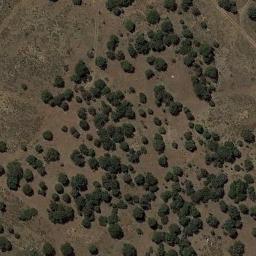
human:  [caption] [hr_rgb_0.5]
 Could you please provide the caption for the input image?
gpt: There are about a hundred trees in this desert .

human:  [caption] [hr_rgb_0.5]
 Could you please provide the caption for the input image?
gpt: Some disconnected green chaparrals grow on the wasteland .

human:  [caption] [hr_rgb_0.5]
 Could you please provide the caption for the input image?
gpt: The chaparral is on the yellow desert .

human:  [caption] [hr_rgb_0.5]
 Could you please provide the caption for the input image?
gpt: Chaparral is evenly distributed on the sand .

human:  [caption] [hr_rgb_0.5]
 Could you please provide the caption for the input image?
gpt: The chaparral is scattered and sparse .